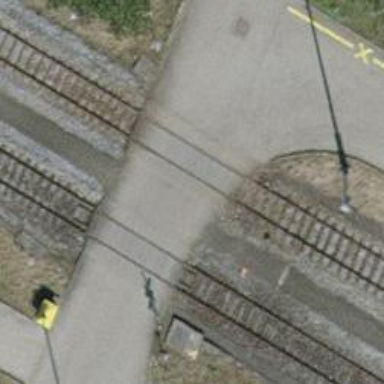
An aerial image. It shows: Level crossing along the railway.